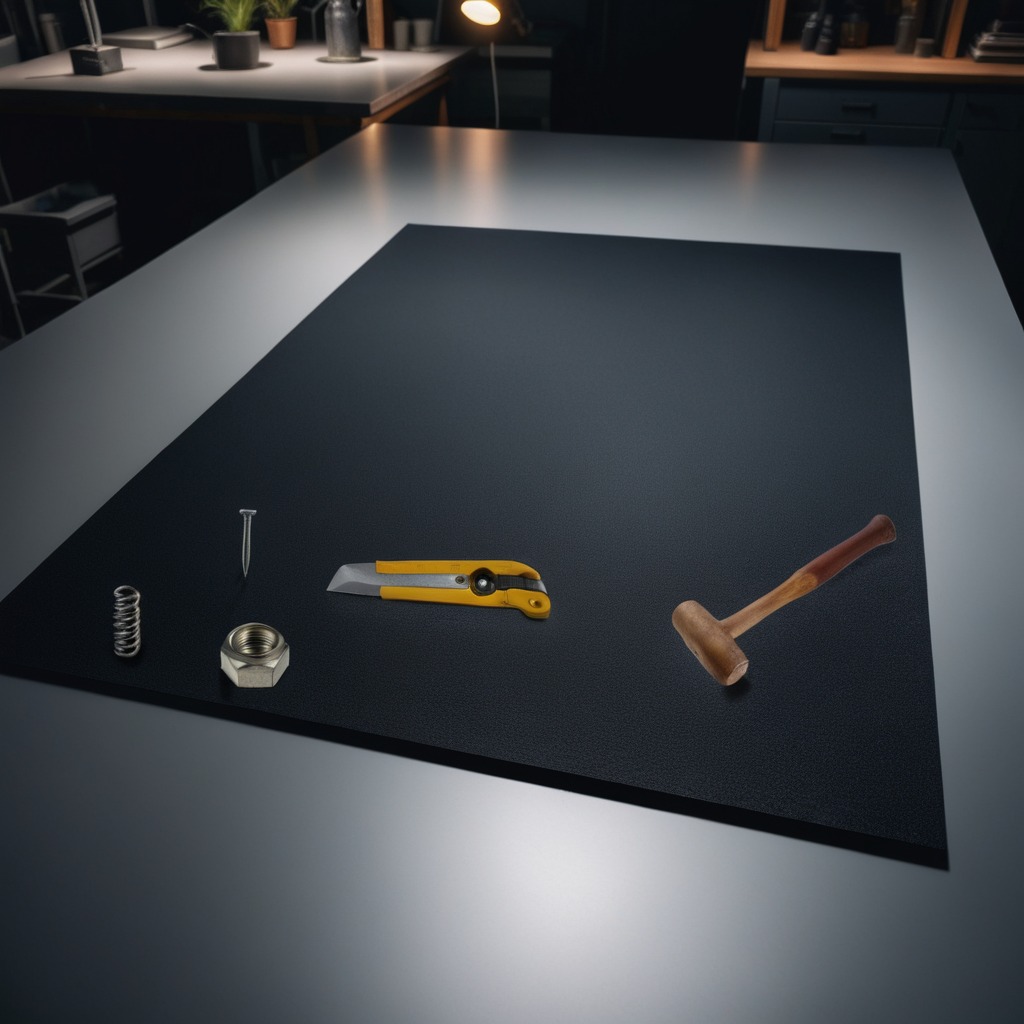
A utility knife, a hammer, an iron nail, a coiled metal spring, and a metal nut are lying on a clean granite tabletop inside a workshop at night.